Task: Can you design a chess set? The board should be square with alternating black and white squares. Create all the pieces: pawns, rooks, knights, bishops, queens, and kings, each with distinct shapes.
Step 3241:
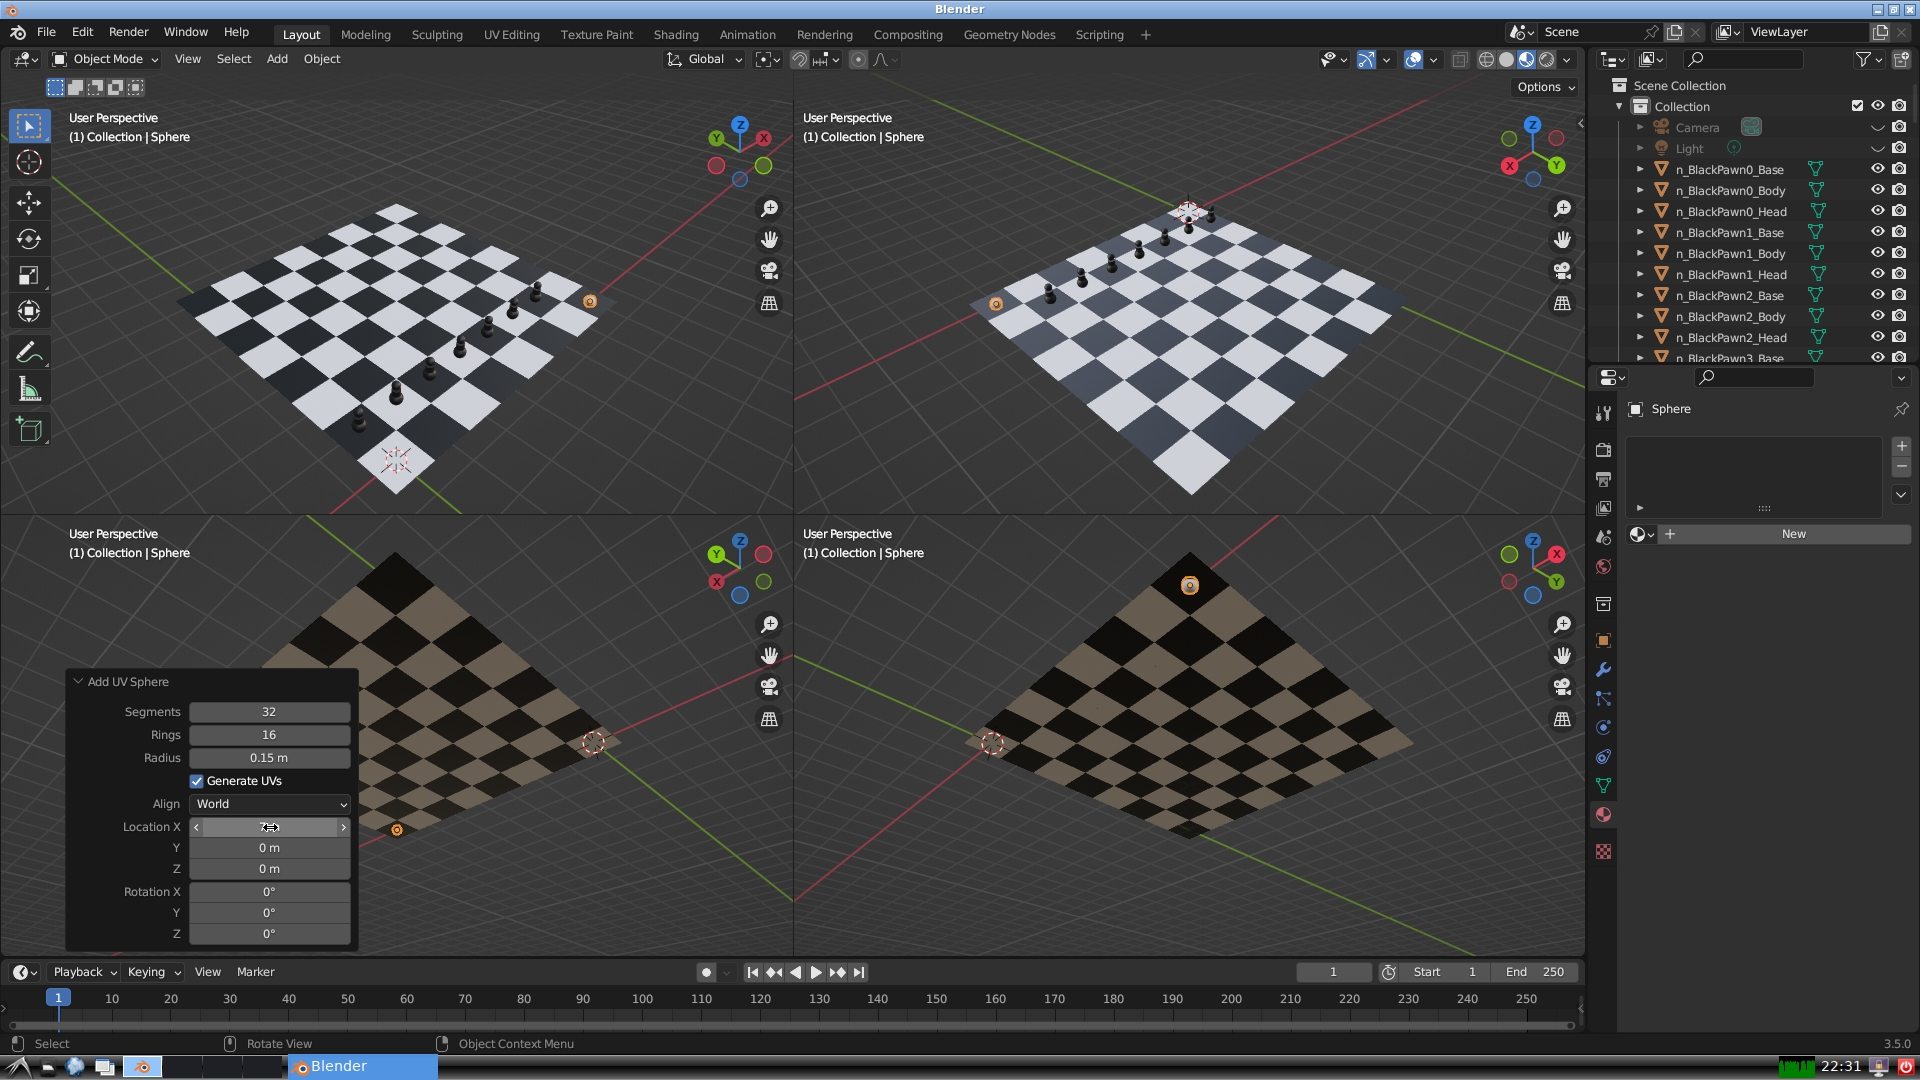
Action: {"mouse_move": [270, 849]}